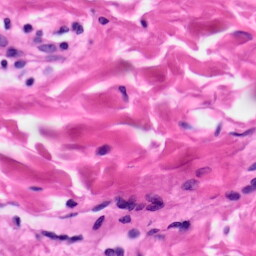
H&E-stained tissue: Skin